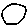
Label: circle